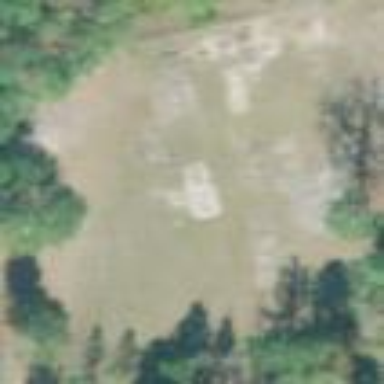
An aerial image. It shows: Cemetery.